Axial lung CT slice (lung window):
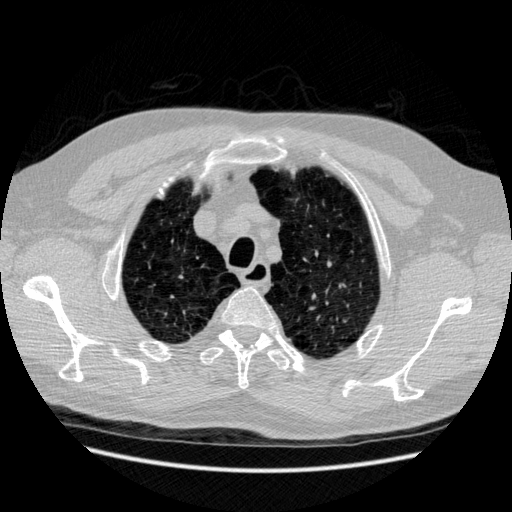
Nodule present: no